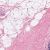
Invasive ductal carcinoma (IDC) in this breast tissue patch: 0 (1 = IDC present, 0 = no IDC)